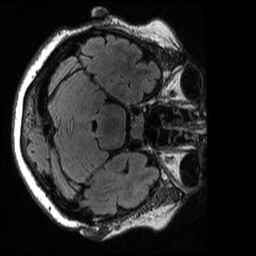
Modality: T2w
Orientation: axial
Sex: female
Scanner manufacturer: ge
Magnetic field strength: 3 T
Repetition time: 6 s
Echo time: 0.1275 s